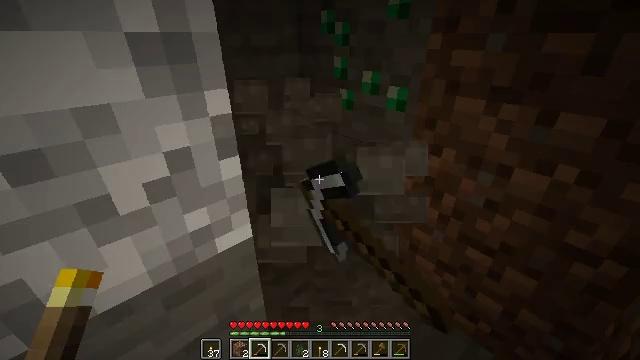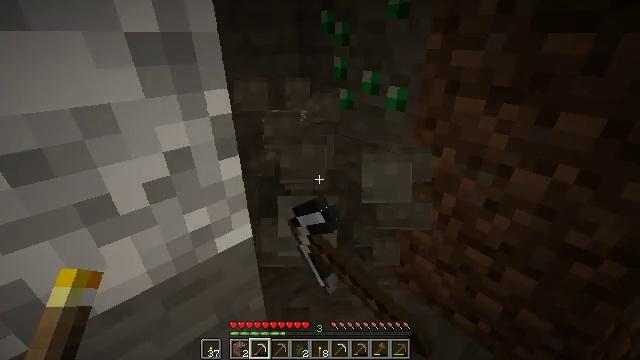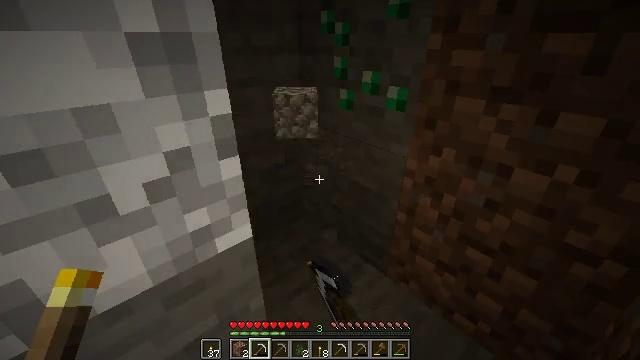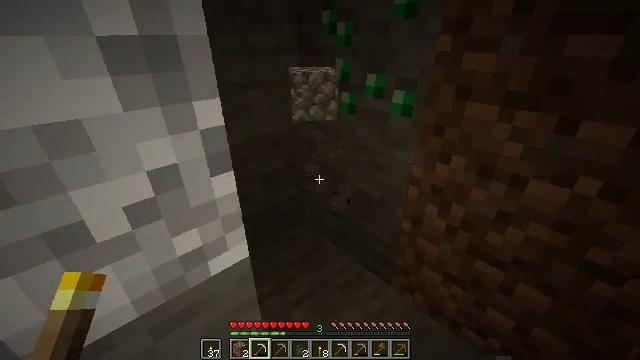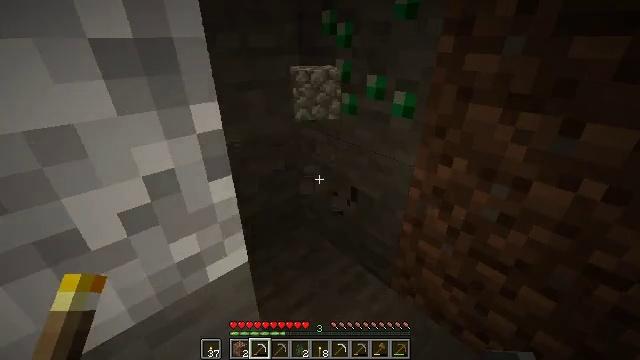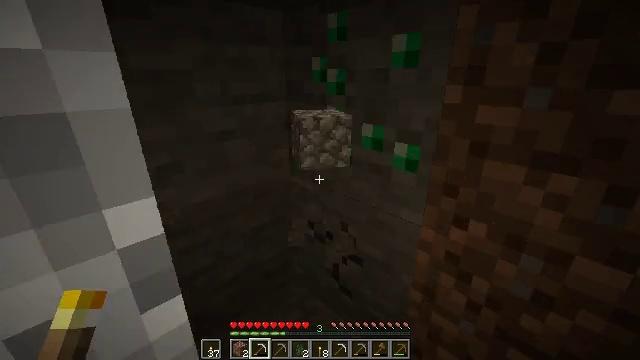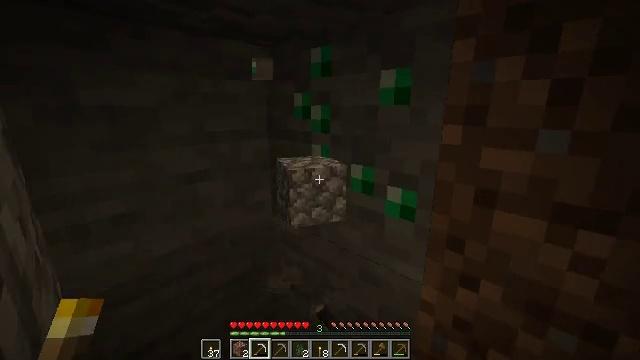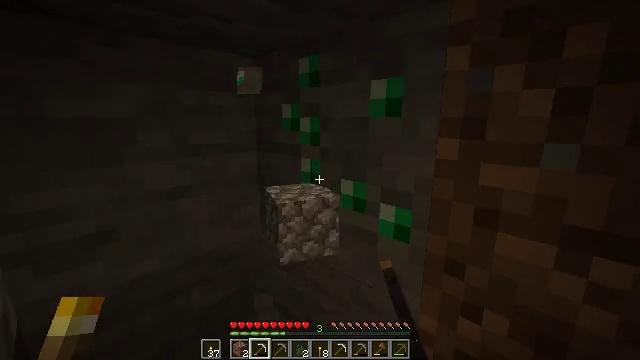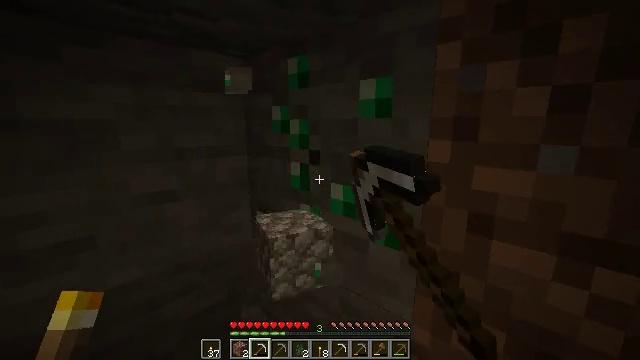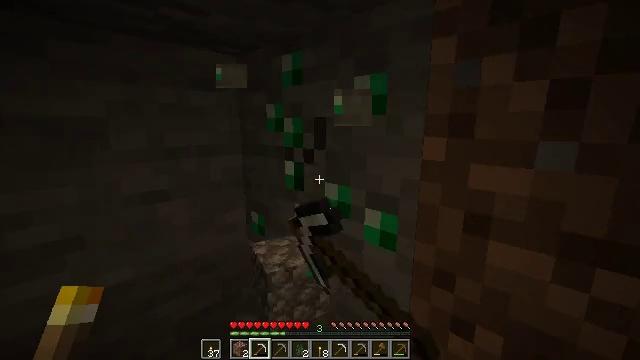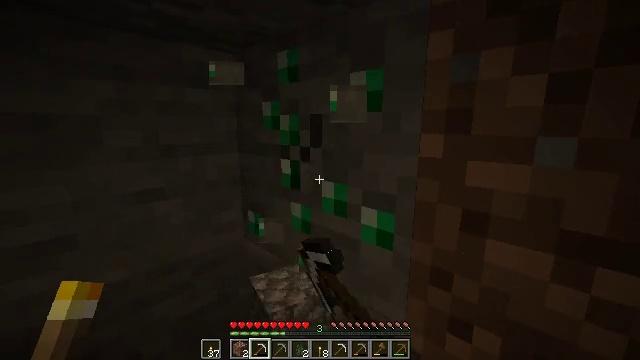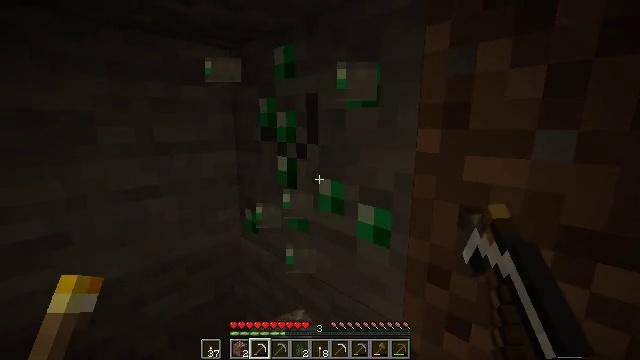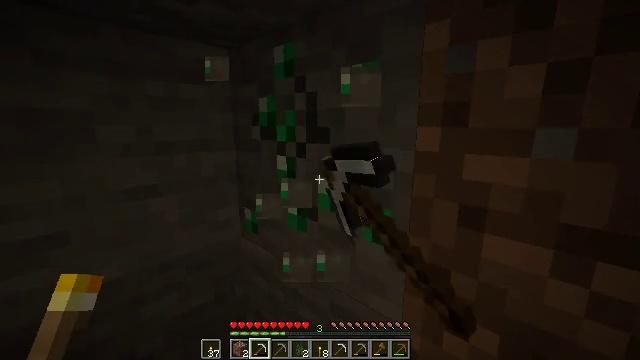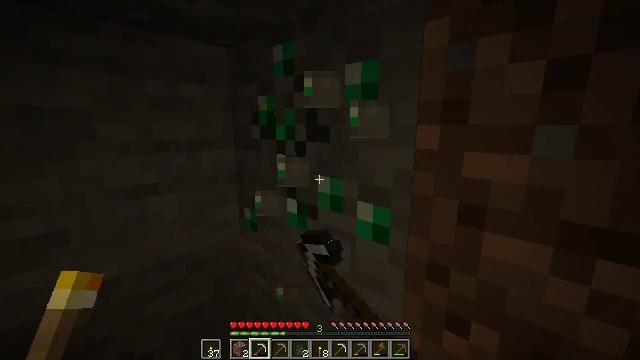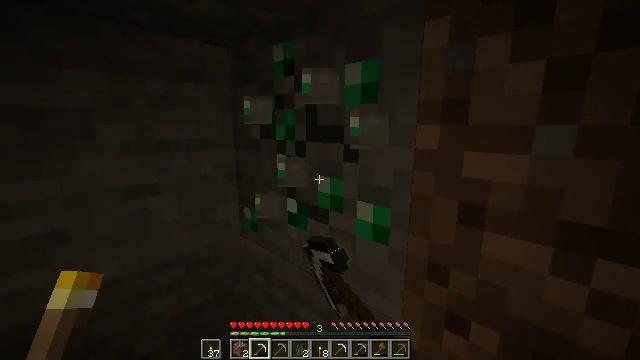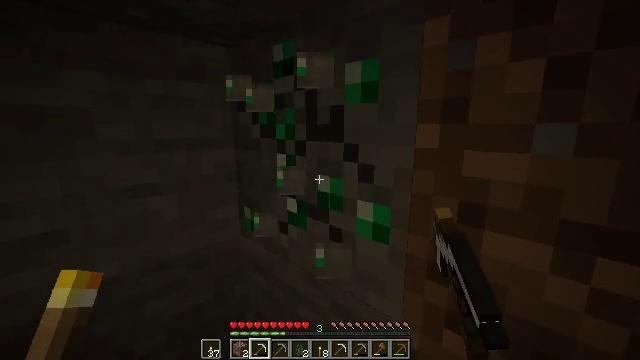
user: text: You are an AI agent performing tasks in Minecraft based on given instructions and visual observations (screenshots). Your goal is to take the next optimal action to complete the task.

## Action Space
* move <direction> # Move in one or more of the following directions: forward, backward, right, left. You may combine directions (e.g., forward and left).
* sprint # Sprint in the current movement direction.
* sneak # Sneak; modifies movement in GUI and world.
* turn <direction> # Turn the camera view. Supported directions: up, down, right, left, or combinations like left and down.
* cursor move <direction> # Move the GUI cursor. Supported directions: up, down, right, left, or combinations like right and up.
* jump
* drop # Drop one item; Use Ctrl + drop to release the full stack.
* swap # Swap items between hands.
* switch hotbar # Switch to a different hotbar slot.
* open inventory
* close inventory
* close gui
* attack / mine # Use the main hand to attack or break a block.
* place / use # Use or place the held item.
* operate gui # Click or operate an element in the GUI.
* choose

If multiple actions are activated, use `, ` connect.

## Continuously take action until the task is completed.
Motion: motion action
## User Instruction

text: Find and break the emerald ore.
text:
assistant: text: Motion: attack / mine
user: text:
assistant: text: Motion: attack / mine
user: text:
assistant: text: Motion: move forward, attack / mine
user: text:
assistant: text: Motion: move forward, attack / mine
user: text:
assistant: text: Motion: move forward, turn right and up, attack / mine
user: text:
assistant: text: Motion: move forward, turn right and up, attack / mine
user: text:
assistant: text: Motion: turn up, attack / mine
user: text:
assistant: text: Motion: attack / mine
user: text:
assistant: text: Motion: attack / mine
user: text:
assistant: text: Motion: attack / mine
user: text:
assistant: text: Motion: attack / mine
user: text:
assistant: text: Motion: attack / mine
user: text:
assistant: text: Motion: attack / mine
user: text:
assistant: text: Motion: attack / mine
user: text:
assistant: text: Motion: attack / mine
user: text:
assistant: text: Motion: attack / mine
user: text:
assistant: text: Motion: attack / mine
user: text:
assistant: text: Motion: attack / mine
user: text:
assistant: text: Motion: attack / mine
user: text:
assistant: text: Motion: attack / mine
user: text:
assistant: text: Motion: attack / mine
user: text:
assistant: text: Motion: move forward, attack / mine
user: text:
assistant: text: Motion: move forward and move left, attack / mine
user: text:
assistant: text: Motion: move forward and move left, attack / mine
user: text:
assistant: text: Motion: move forward and move left, turn right and down, attack / mine
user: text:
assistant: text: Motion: attack / mine